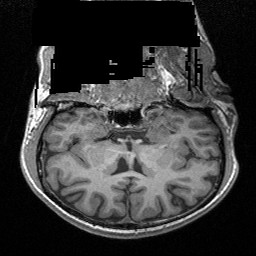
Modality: T1w
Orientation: sagittal